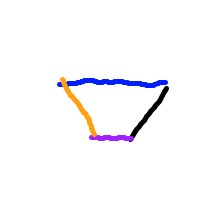
Shape: trapezoid